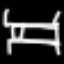
Label: bed